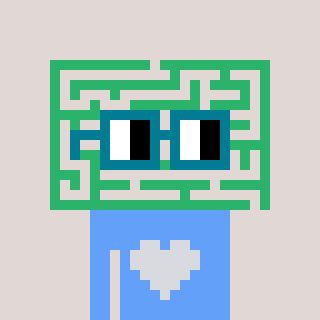
a pixel art character with square dark green glasses, a maze-shaped head and a blue-colored body on a warm background